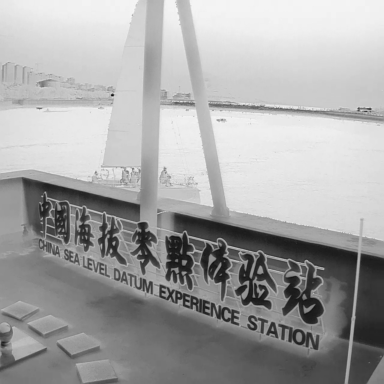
There is a sailboat in the infrared image.